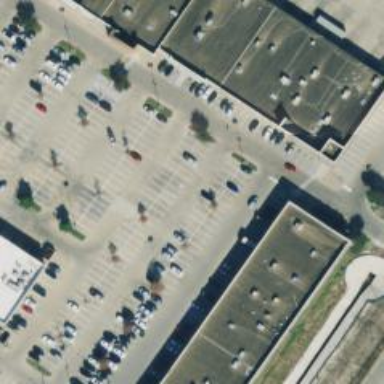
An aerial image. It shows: Building.